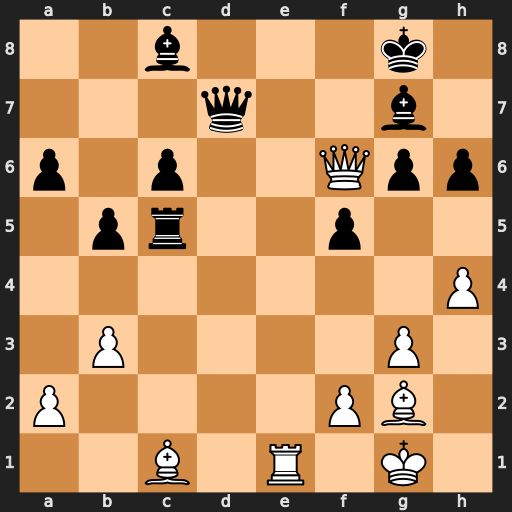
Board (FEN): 2b3k1/3q2b1/p1p2Qpp/1pr2p2/7P/1P4P1/P4PB1/2B1R1K1
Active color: w
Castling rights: -
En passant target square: -
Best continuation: Qxg6 Rxc1 Rxc1